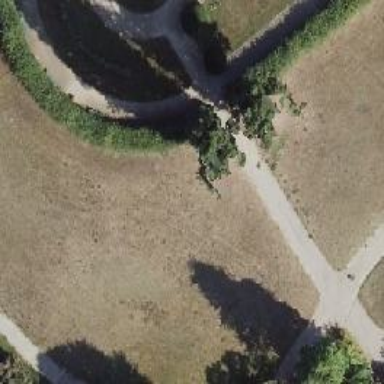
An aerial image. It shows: Park with broadleaved deciduous trees.